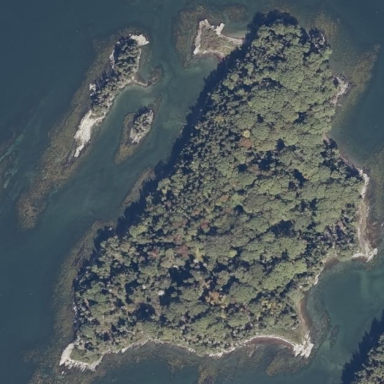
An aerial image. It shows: Islet located along the natural coastline.